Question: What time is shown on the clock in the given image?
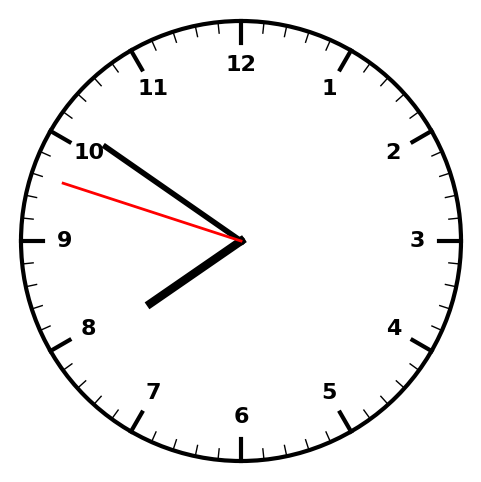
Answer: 07:50:48